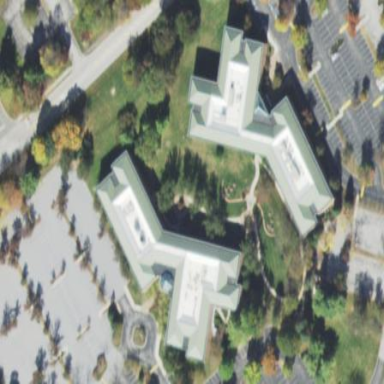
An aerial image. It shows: Office building.